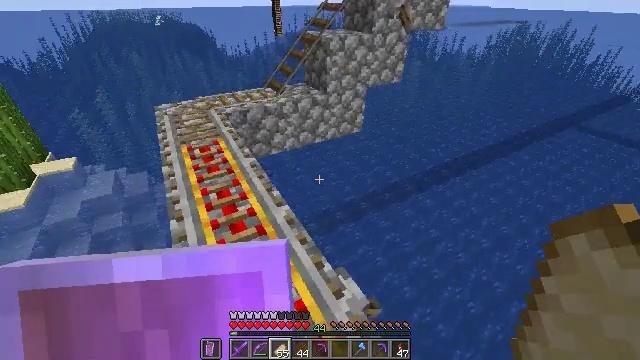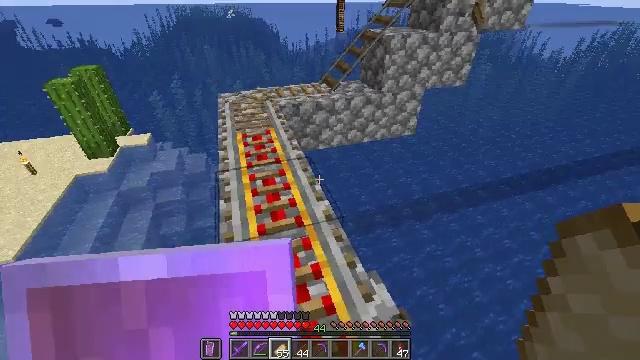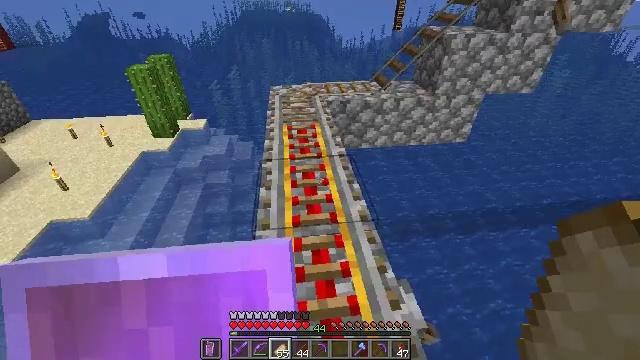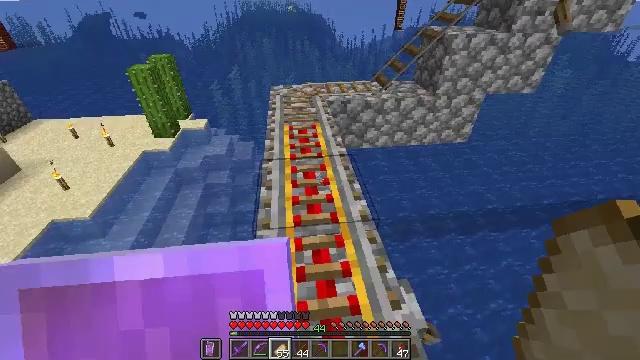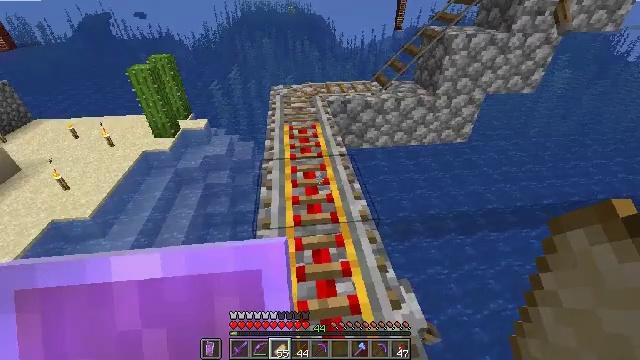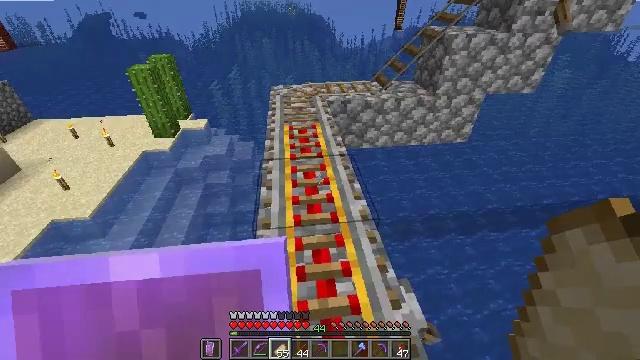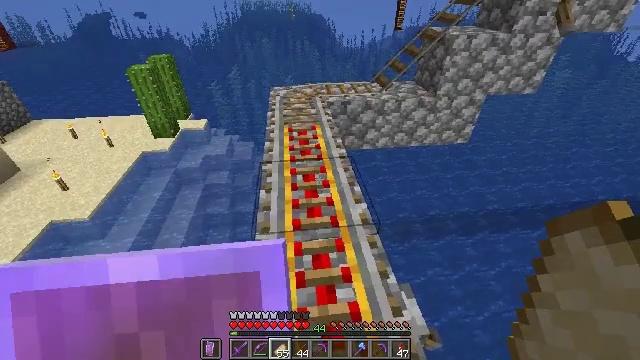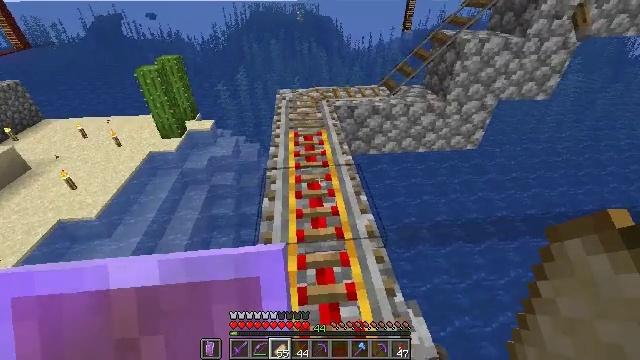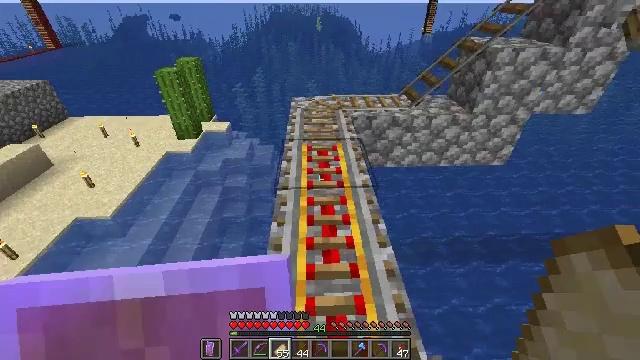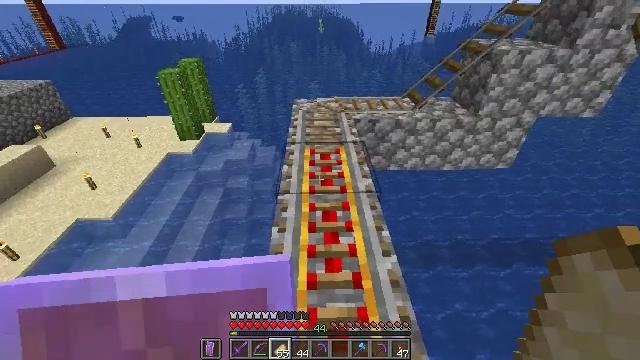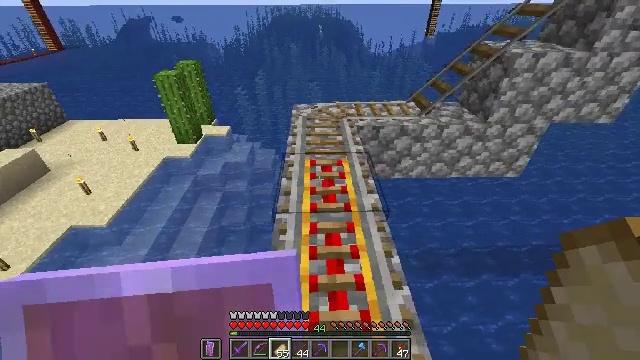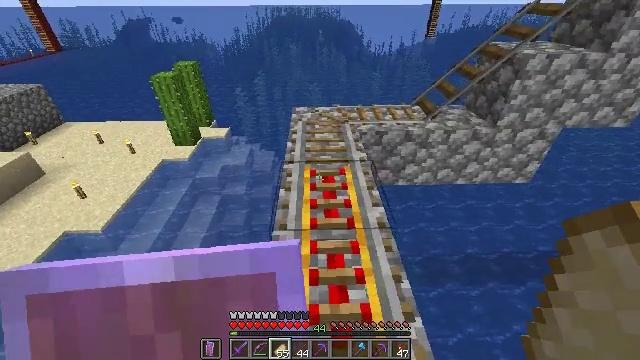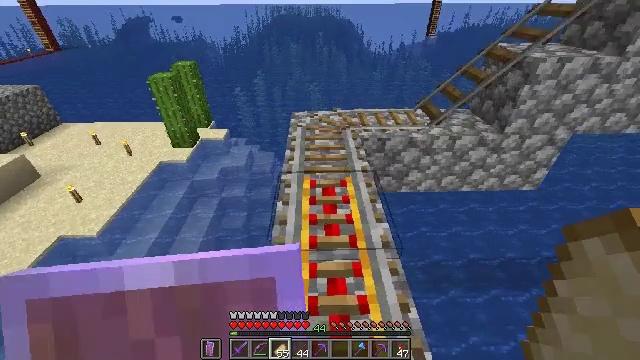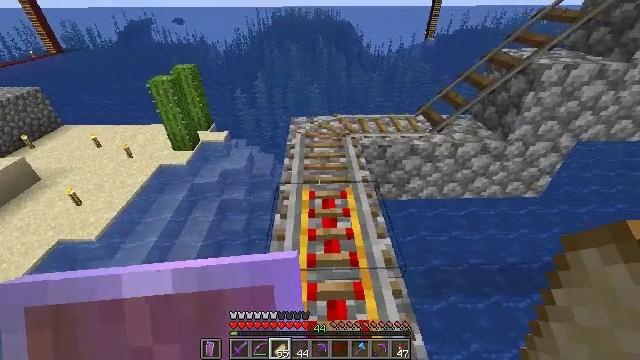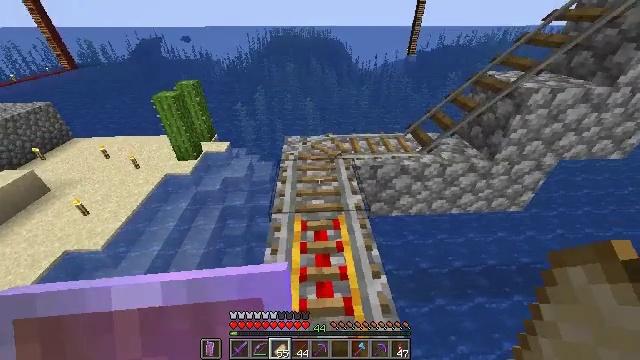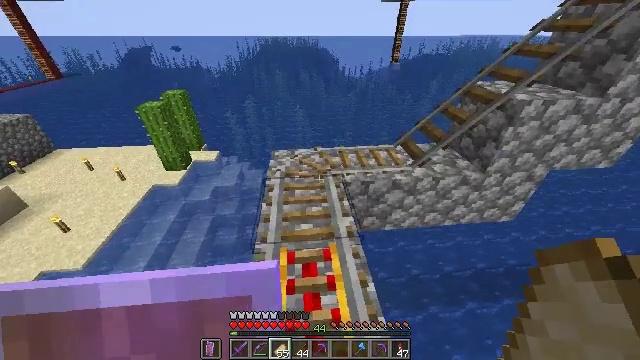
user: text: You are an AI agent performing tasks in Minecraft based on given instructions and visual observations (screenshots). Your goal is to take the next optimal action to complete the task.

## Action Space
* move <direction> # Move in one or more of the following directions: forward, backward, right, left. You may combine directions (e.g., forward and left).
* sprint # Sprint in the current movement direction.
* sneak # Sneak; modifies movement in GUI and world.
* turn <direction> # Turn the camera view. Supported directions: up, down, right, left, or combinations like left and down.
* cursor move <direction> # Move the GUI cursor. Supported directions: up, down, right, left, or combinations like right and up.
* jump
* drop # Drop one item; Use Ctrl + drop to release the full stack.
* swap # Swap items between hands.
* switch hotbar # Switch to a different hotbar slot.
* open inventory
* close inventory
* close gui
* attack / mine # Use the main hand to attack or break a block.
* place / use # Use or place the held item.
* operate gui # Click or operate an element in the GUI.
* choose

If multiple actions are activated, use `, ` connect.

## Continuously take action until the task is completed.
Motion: motion action
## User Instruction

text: Recycle the rail from an abandoned track.
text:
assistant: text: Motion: turn left
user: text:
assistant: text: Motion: turn left
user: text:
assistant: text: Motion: no_op
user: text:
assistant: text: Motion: no_op
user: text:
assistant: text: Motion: no_op
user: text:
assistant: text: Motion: move forward
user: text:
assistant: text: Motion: move forward, turn left
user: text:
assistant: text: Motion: move forward, turn left
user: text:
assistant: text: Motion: move forward
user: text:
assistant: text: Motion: move forward
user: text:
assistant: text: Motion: move forward
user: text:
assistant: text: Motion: move forward, sprint
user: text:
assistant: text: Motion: move forward, sprint
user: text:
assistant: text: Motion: move forward, turn right
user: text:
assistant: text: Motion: move forward, turn right
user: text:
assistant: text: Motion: move forward, turn right
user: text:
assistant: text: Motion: move forward
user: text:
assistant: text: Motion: move forward, turn right
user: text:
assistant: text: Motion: move forward, turn right
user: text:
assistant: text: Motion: move forward
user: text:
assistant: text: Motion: move forward
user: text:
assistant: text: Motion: move forward
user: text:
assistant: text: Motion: move forward, turn right
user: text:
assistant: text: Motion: turn right
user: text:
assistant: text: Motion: turn right
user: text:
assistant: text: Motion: turn right
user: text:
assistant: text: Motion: turn right
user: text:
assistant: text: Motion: no_op
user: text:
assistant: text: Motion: turn right
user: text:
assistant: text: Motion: turn right